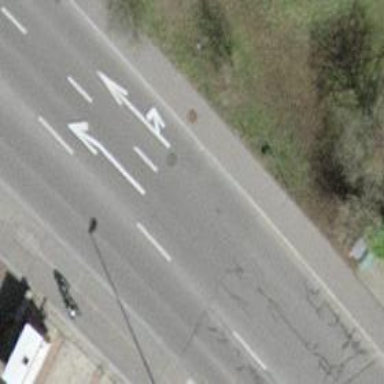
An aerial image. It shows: Tertiary road with asphalt surface and separate sidewalk.